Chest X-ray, PA view. Patient: 67 years old, sex F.
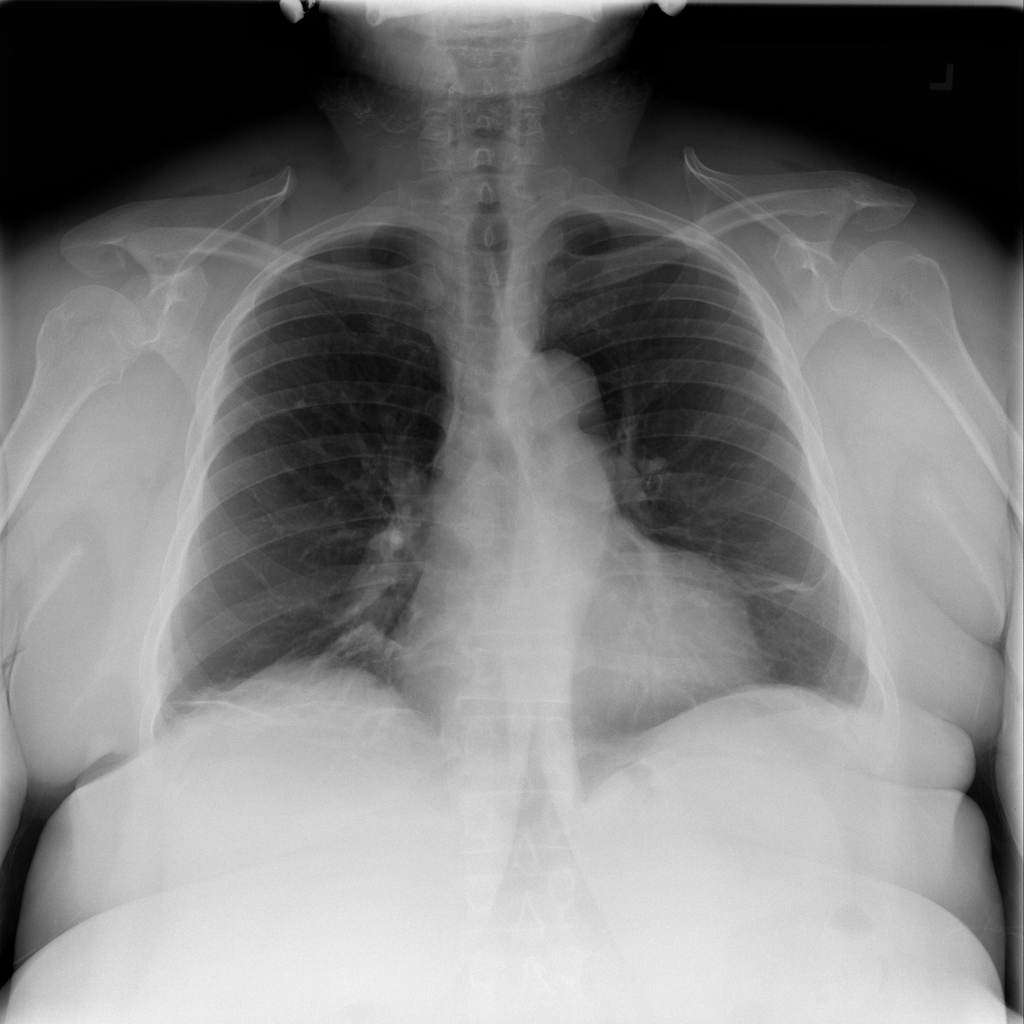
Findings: Atelectasis